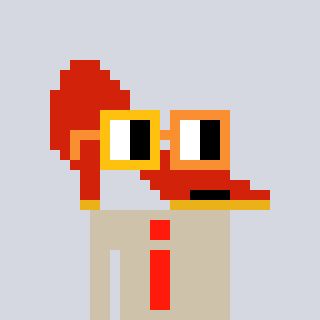
a pixel art character with square yellow and orange glasses, a highheel-shaped head and a bege-colored body on a cool background